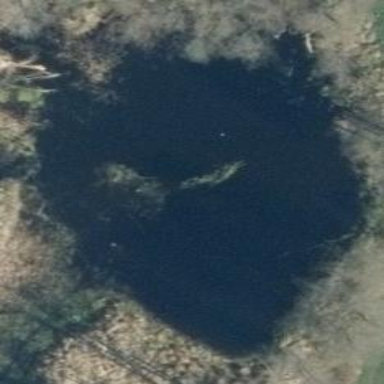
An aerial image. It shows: Pond surrounded by natural water.